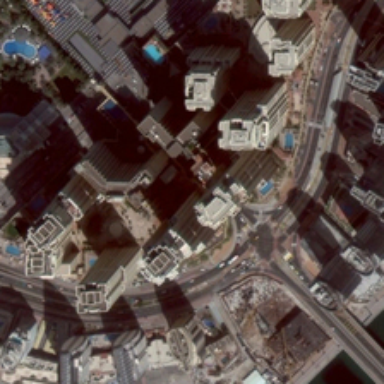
Many tall buildings are in a commercial area .